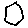
Label: hexagon